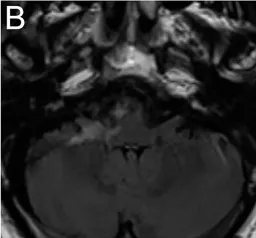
Brain magnetic resonance imaging showing FLAIR hyperintense lesions , right cerebellar peduncle.
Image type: radiology (mri)